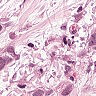
Metastatic tissue present: yes